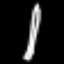
Label: pencil